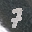
Label: 7